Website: macys
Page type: customer-info-address
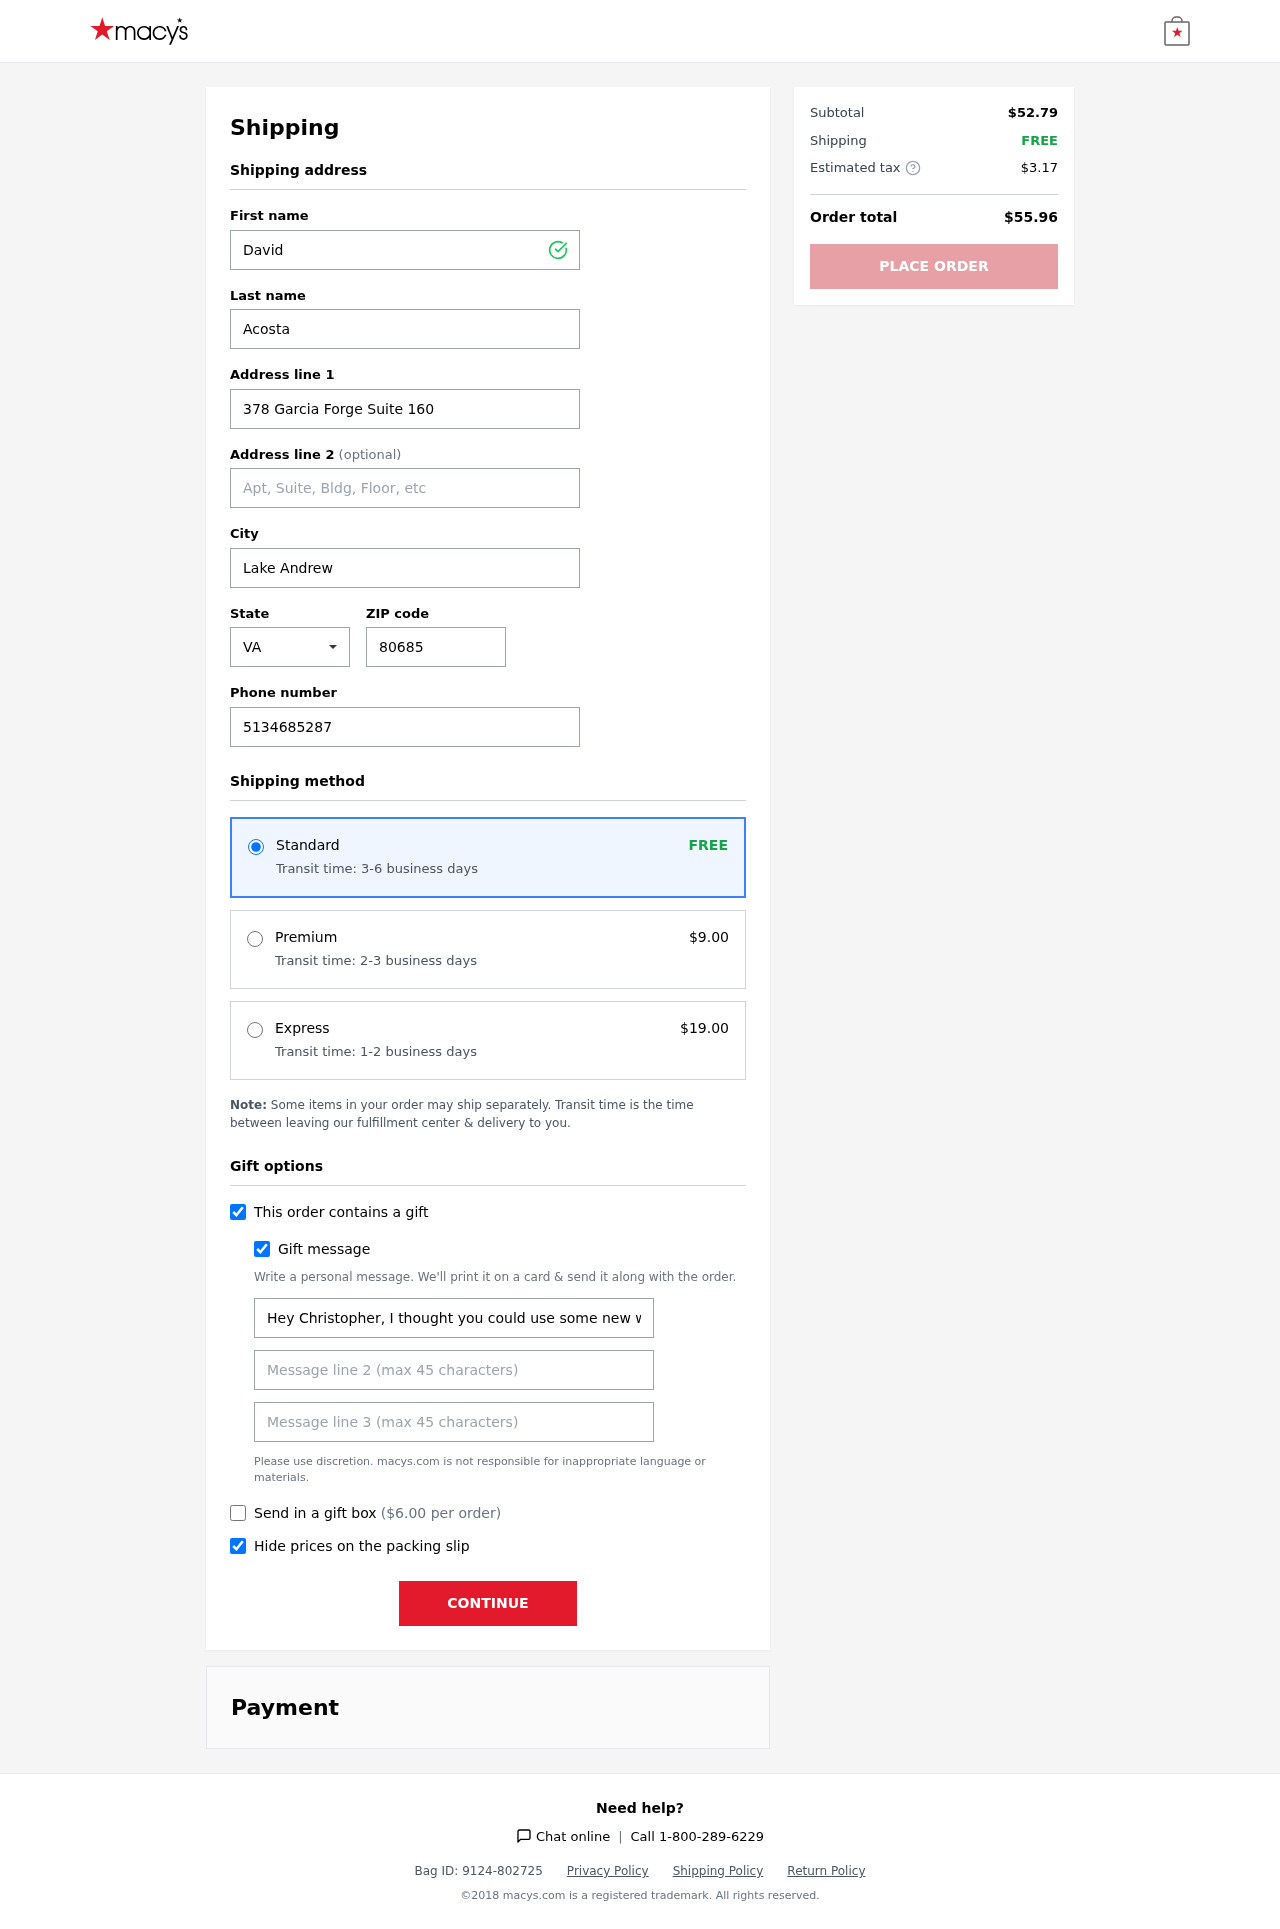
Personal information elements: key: PII_CITY
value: Lake Andrew
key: PII_FIRSTNAME
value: David
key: PII_GIFT_MESSAGE
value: Hey Christopher, I thought you could use some new walking shoes for those weekend adventures we’ve been planning! Can’t wait to hit the trails together. Enjoy!  David
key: PII_LASTNAME
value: Acosta
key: PII_PHONE
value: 5134685287
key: PII_POSTCODE
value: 80685
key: PII_STATE_ABBR
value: VA
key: PII_STREET
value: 378 Garcia Forge Suite 160
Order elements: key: ORDER_SHIPPING_STANDARD
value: FREE
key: ORDER_SHIPPING_STANDARD_TIME
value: Transit time: 3-6 business days
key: ORDER_SHIPPING_PREMIUM
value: $9.00
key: ORDER_SHIPPING_PREMIUM_TIME
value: Transit time: 2-3 business days
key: ORDER_SHIPPING_EXPRESS
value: $19.00
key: ORDER_SHIPPING_EXPRESS_TIME
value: Transit time: 1-2 business days
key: ORDER_GIFT_BOX_FEE
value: $6.00
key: ORDER_SUBTOTAL
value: $52.79
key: ORDER_SHIPPING_COST
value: FREE
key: ORDER_TAX
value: $3.17
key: ORDER_TOTAL
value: $55.96